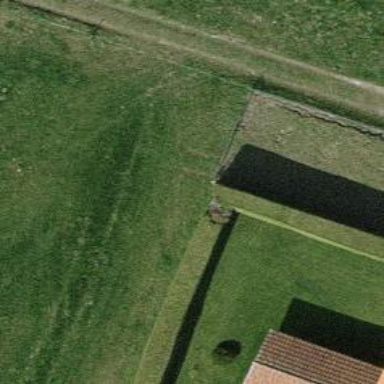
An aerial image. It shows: Hedge barrier.